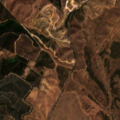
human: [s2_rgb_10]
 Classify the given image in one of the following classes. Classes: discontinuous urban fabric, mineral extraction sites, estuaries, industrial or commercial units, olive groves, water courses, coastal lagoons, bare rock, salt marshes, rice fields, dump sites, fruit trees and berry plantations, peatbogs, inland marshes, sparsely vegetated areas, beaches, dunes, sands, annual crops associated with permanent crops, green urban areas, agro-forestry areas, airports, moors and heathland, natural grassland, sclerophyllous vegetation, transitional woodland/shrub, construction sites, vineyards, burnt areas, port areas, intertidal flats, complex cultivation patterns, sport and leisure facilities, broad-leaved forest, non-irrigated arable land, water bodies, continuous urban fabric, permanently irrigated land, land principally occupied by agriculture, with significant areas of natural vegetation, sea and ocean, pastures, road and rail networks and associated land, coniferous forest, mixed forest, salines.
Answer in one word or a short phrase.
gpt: non-irrigated arable land, broad-leaved forest, transitional woodland/shrub